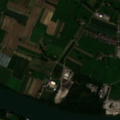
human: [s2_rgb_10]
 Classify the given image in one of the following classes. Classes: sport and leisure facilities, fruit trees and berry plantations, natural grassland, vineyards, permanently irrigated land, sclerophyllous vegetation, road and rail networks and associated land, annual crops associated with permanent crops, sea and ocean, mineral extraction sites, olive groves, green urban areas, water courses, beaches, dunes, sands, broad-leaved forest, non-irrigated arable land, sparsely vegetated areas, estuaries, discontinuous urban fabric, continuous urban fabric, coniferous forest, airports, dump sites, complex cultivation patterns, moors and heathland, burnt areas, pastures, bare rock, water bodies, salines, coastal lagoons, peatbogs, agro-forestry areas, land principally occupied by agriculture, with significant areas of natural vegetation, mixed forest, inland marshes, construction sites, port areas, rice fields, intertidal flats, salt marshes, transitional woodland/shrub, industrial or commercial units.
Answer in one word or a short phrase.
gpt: discontinuous urban fabric, industrial or commercial units, complex cultivation patterns, water courses